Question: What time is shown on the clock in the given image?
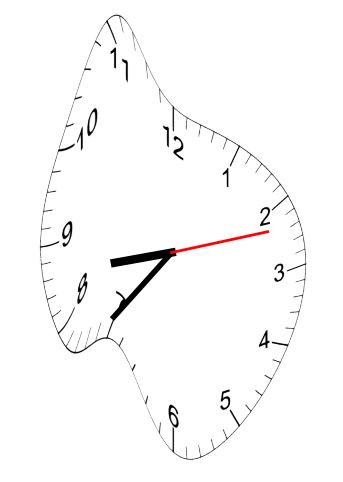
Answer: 08:36:12